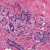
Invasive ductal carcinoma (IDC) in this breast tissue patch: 0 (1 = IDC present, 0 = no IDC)